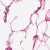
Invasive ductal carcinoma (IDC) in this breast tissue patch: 0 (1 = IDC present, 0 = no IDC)